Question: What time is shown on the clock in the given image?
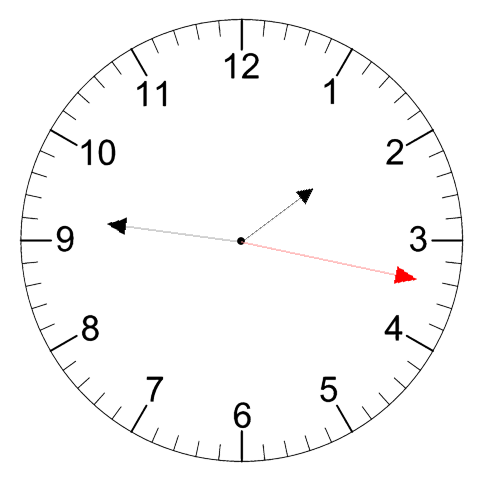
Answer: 01:46:17